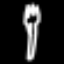
Label: fork